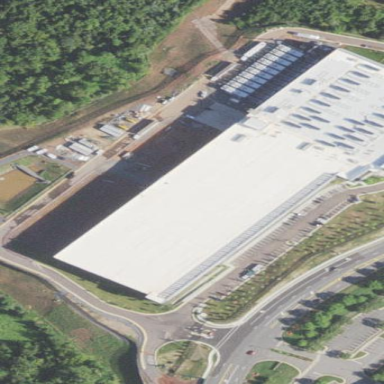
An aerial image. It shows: Data center building.